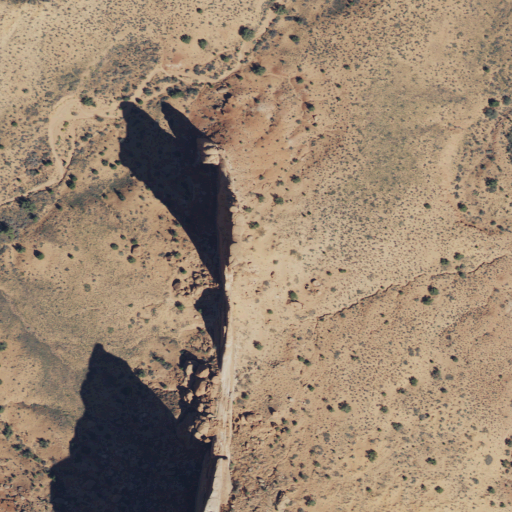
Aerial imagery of peak in Utah named Sheep Rock containing shrub and evergreen forest